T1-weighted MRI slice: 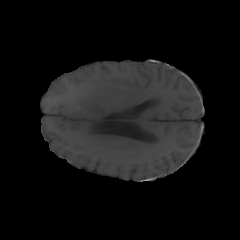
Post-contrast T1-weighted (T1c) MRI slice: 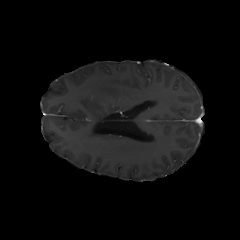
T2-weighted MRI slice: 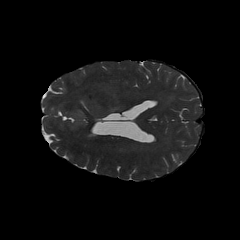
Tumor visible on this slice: yes